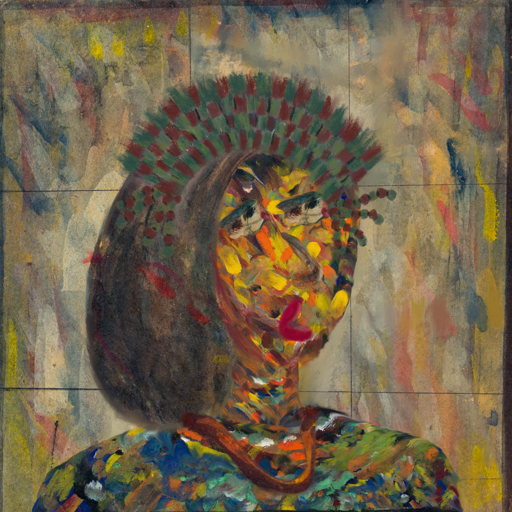
Background: GypsyMother, Head And Neck Side: An_Impression, Face Side: Pipe, Bust: An_Impression, Hair Side: Gypsy_Mother, Head Accessory: After_Raid_Crown, Second Necklace: Comrade, Necklace: Blank, Baby: Blank